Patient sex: F
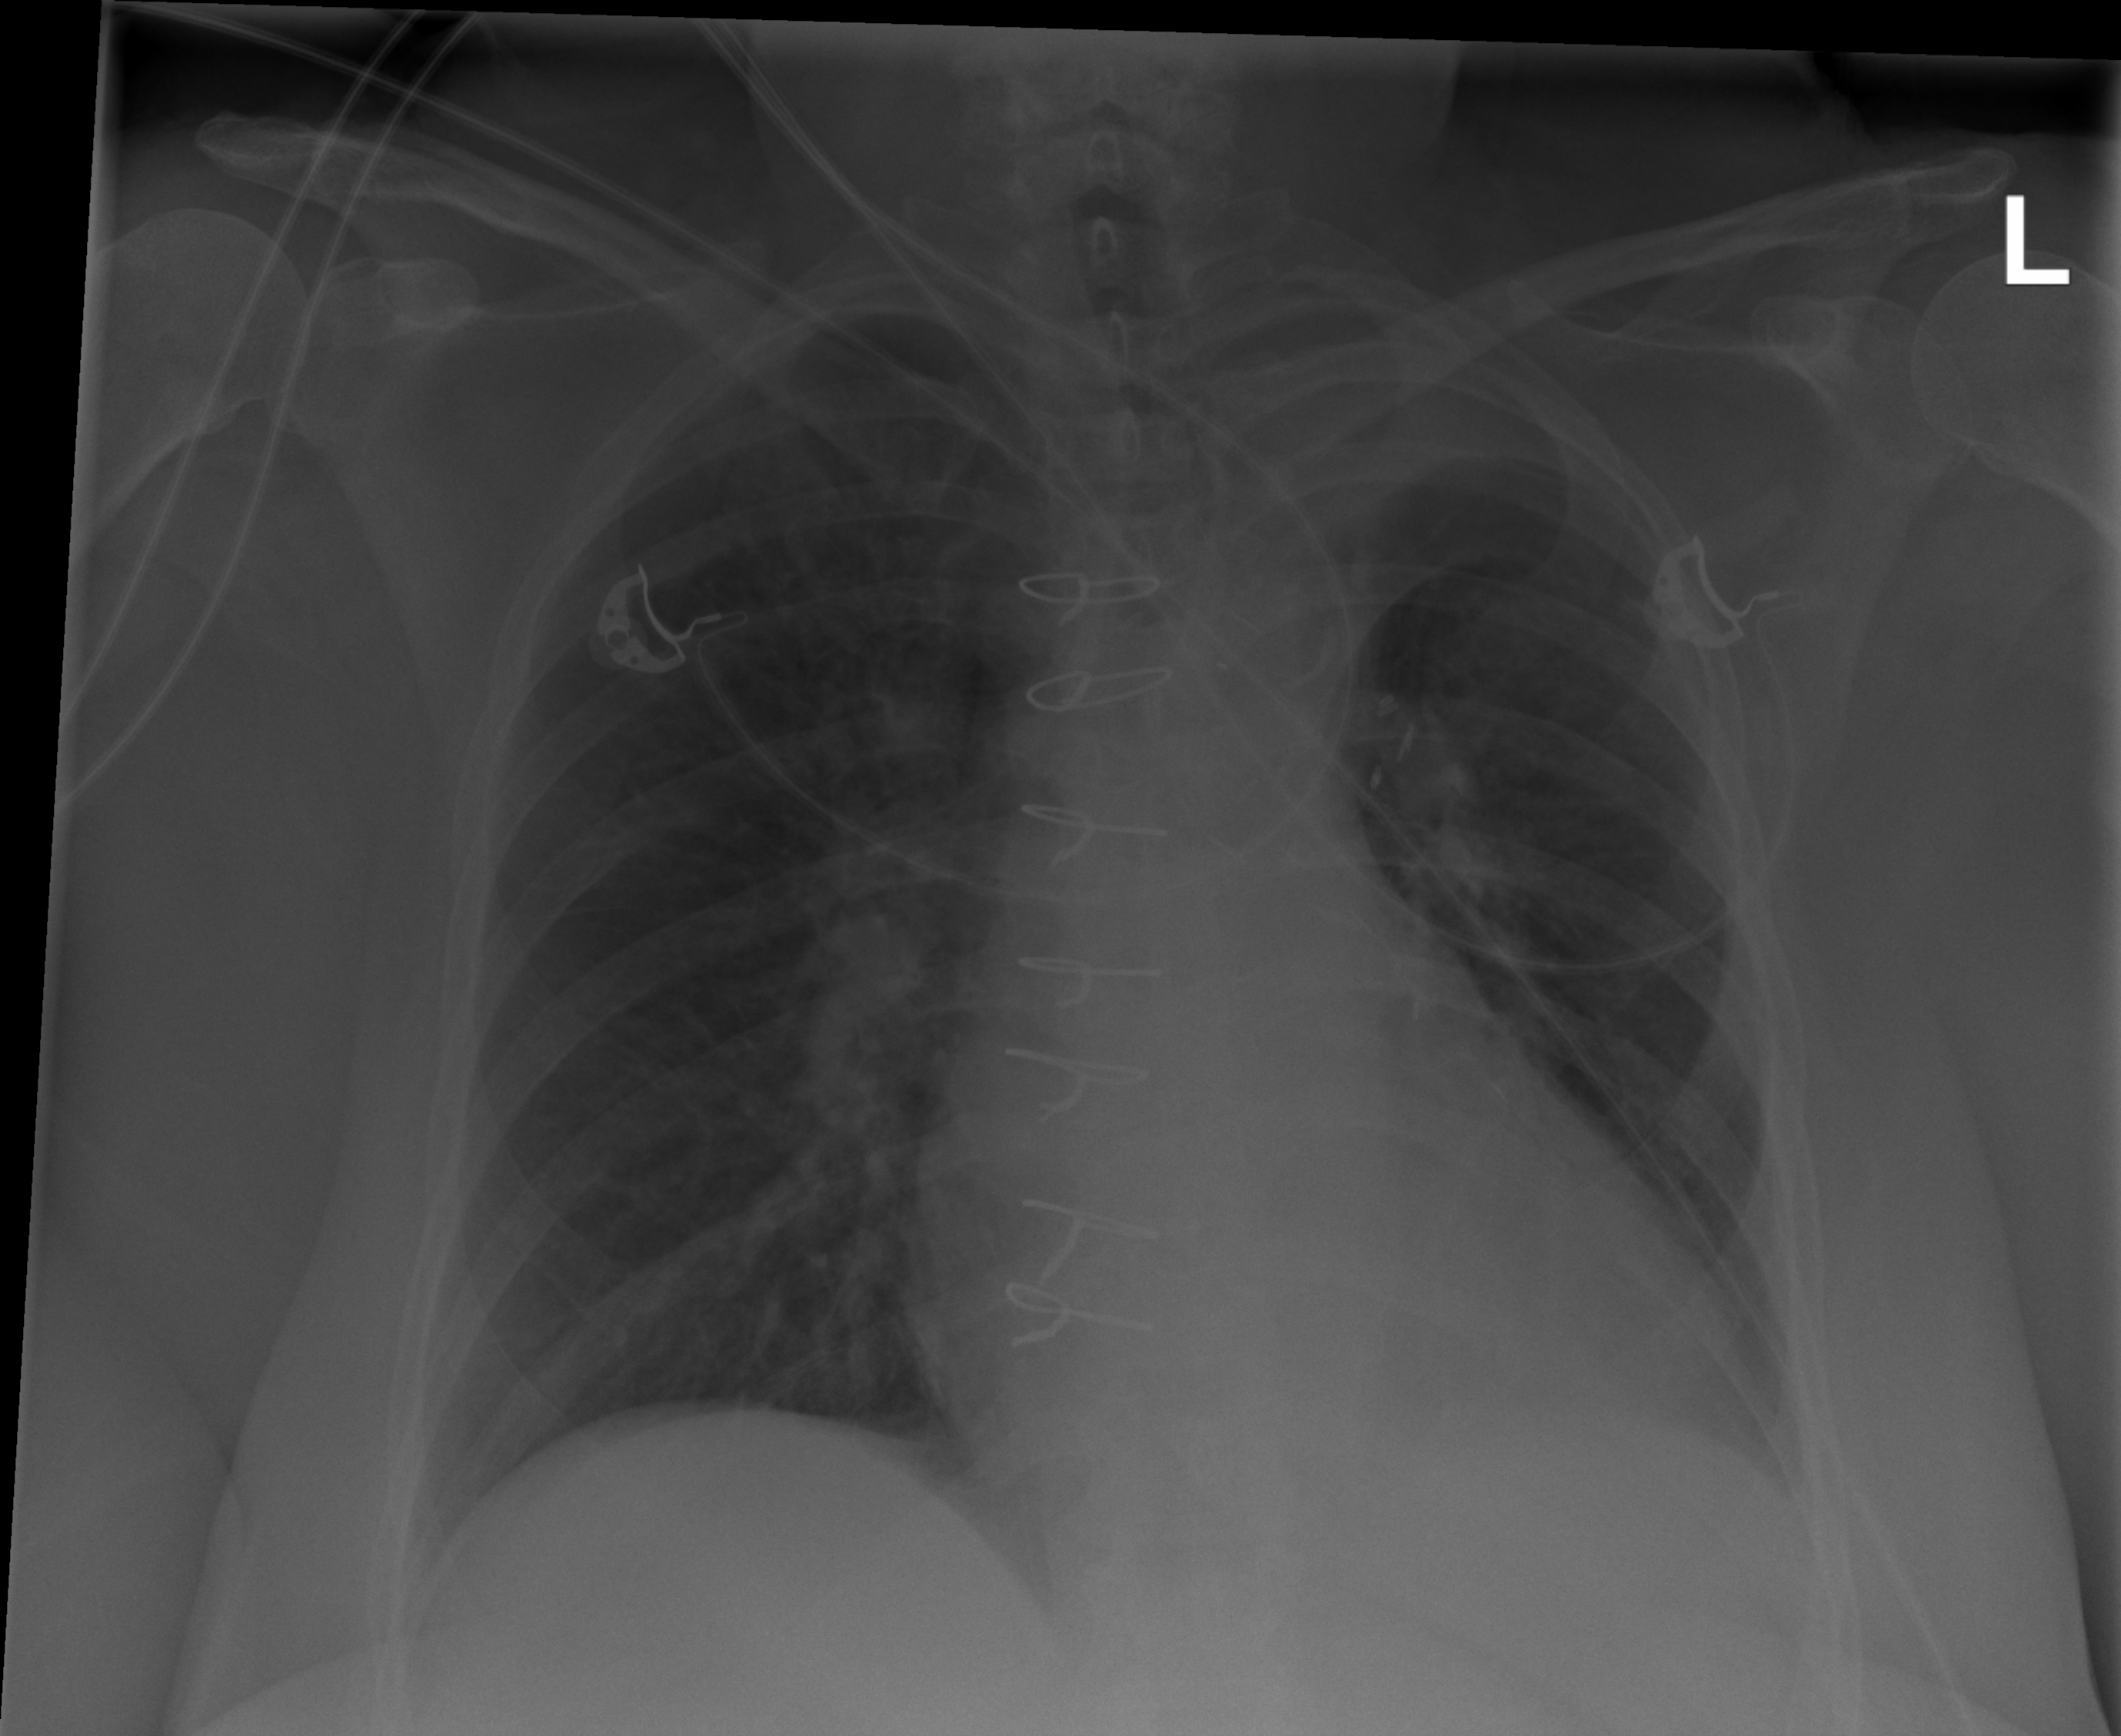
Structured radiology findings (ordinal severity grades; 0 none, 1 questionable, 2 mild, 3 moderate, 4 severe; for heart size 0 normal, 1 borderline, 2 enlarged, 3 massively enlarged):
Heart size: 1
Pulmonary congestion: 2
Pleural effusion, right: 0
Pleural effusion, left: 2
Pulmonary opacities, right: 0
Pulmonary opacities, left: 0
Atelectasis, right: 2
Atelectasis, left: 2